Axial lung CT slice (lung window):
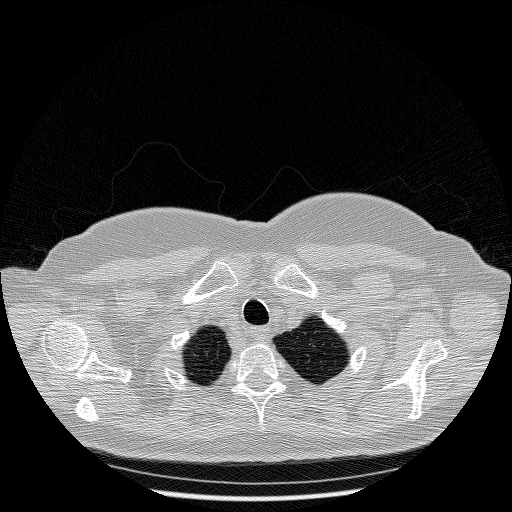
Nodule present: no